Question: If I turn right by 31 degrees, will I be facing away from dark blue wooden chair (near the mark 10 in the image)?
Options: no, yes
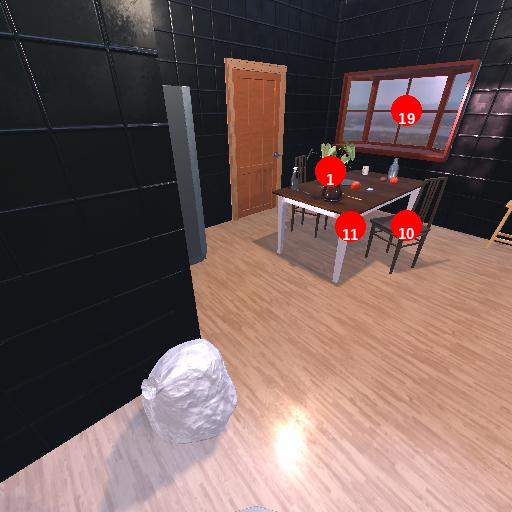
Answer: no